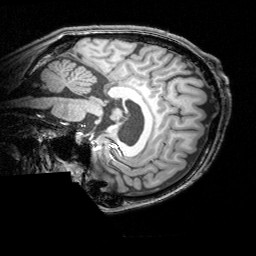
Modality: T1w
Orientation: sagittal